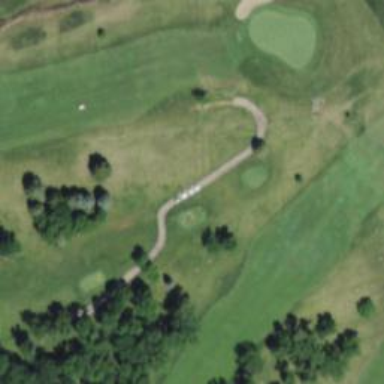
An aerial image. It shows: Footway that serves as golf path.